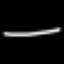
Label: line